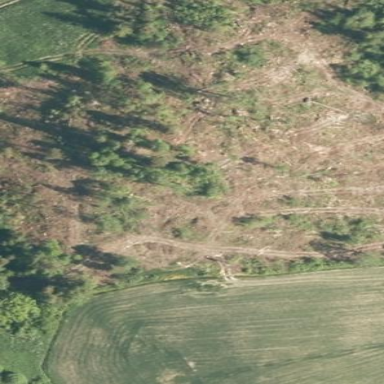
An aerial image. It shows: Scrub area designated for logging.